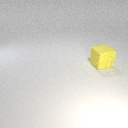
large yellow rubber cube